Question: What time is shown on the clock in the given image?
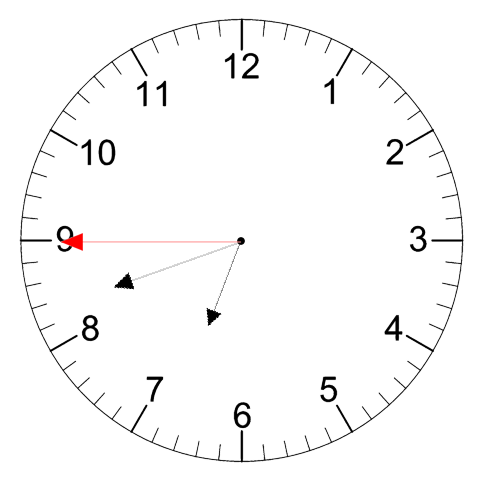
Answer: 06:41:45